Question: I recently converted our existing ASP.NET MVC 2 application to MVC 4 with a WebAPI backend. Unfortunately though, I have been noticing some severe performance issues in regards to WebAPI.
I have MiniProfiler setup and added some steps to see if I could identify the bottleneck, and to my surprise, it is not the database. Before the conversion, a request like this would take no more than ~50ms, so seeing these simple requests take upwards of 2 seconds is a bit shocking.

The odd part is that all of this is that the majority of the latency occurs before the request even makes it to the SQL calls itself.
I was wondering if there was a known way to more deeply tie MiniProfiler into WebAPI's calls to further inspect what is actually going on here. Any assistance would be greatly appreciated.
FWIW, here is the code being used for this request
WebAPI Controller:
'''
[HttpGet]
public bool AssetExistsById(string assetId) {
using (Current.Profiler.Step("WebAPI Call To Model")) {
return Asset.AssetExists(assetId);
}
}
'''
Asset Model:
'''
public static bool AssetExists(string assetId) {
using (Current.Profiler.Step("WCF call to DataAccess lib")) {
return WcfEndPoint.AssetExists(assetId);
}
}
'''
Thanks!
So I found out what was going on here... It turns out that I had System Diagnostics Tracing enabled in my 'App_Start/WebApiConfig.cs' file. I randomly commented out the following line, and everything was fixed.
'''
config.EnableSystemDiagnosticsTracing();
'''
I hope this helps others!
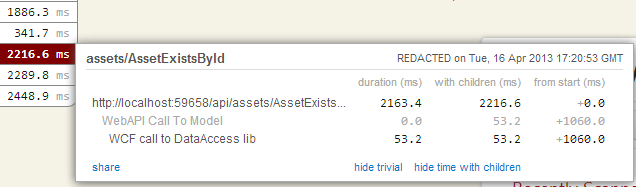
Answer: So I found out what was going on here... It turns out that I had System Diagnostics Tracing enabled in my 'App_Start/WebApiConfig.cs' file. I randomly commented out the following line, and everything was fixed.
'''
config.EnableSystemDiagnosticsTracing();
'''
I hope this helps others!